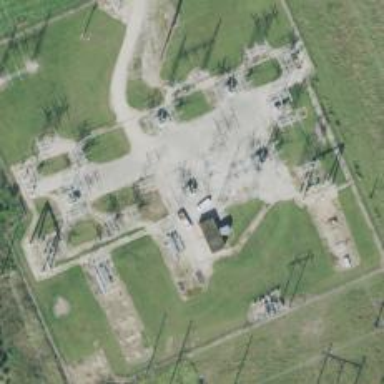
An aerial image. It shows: Switch used for power control.